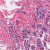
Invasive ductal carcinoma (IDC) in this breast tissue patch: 1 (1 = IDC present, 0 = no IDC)